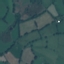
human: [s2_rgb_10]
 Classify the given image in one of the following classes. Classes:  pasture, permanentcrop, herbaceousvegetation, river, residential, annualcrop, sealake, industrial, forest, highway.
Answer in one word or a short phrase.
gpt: Pasture